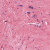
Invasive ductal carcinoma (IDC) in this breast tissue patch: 0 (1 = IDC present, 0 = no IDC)